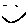
Label: smiley face